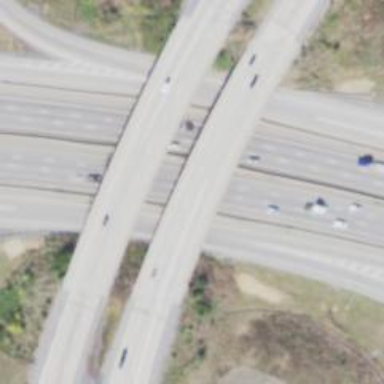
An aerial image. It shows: Bridge crossing over highway trunk expressway.